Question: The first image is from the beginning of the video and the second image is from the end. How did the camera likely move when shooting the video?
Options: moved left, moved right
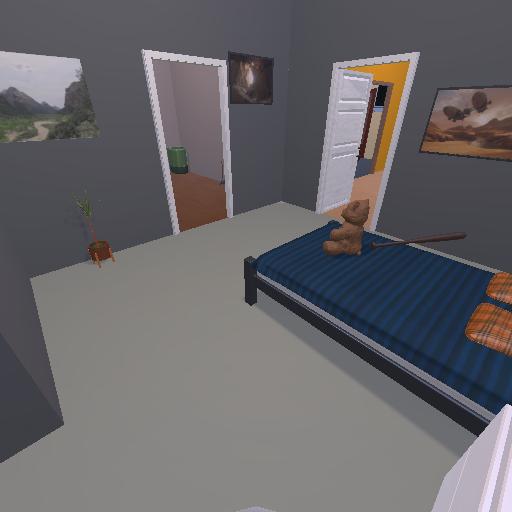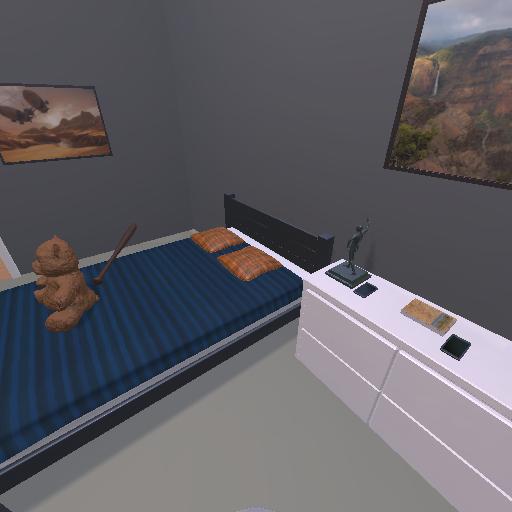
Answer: moved left